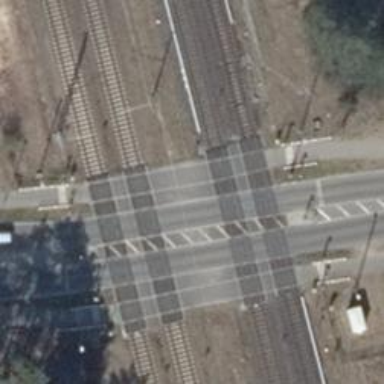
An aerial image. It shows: Railway signal.